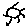
Label: sun